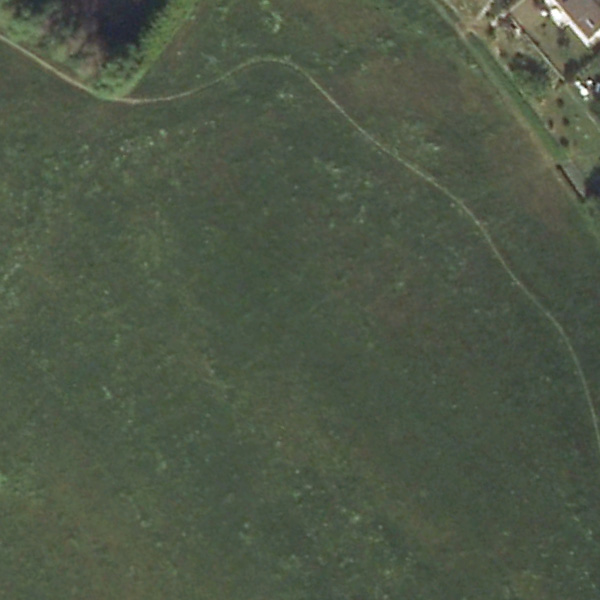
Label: Meadow